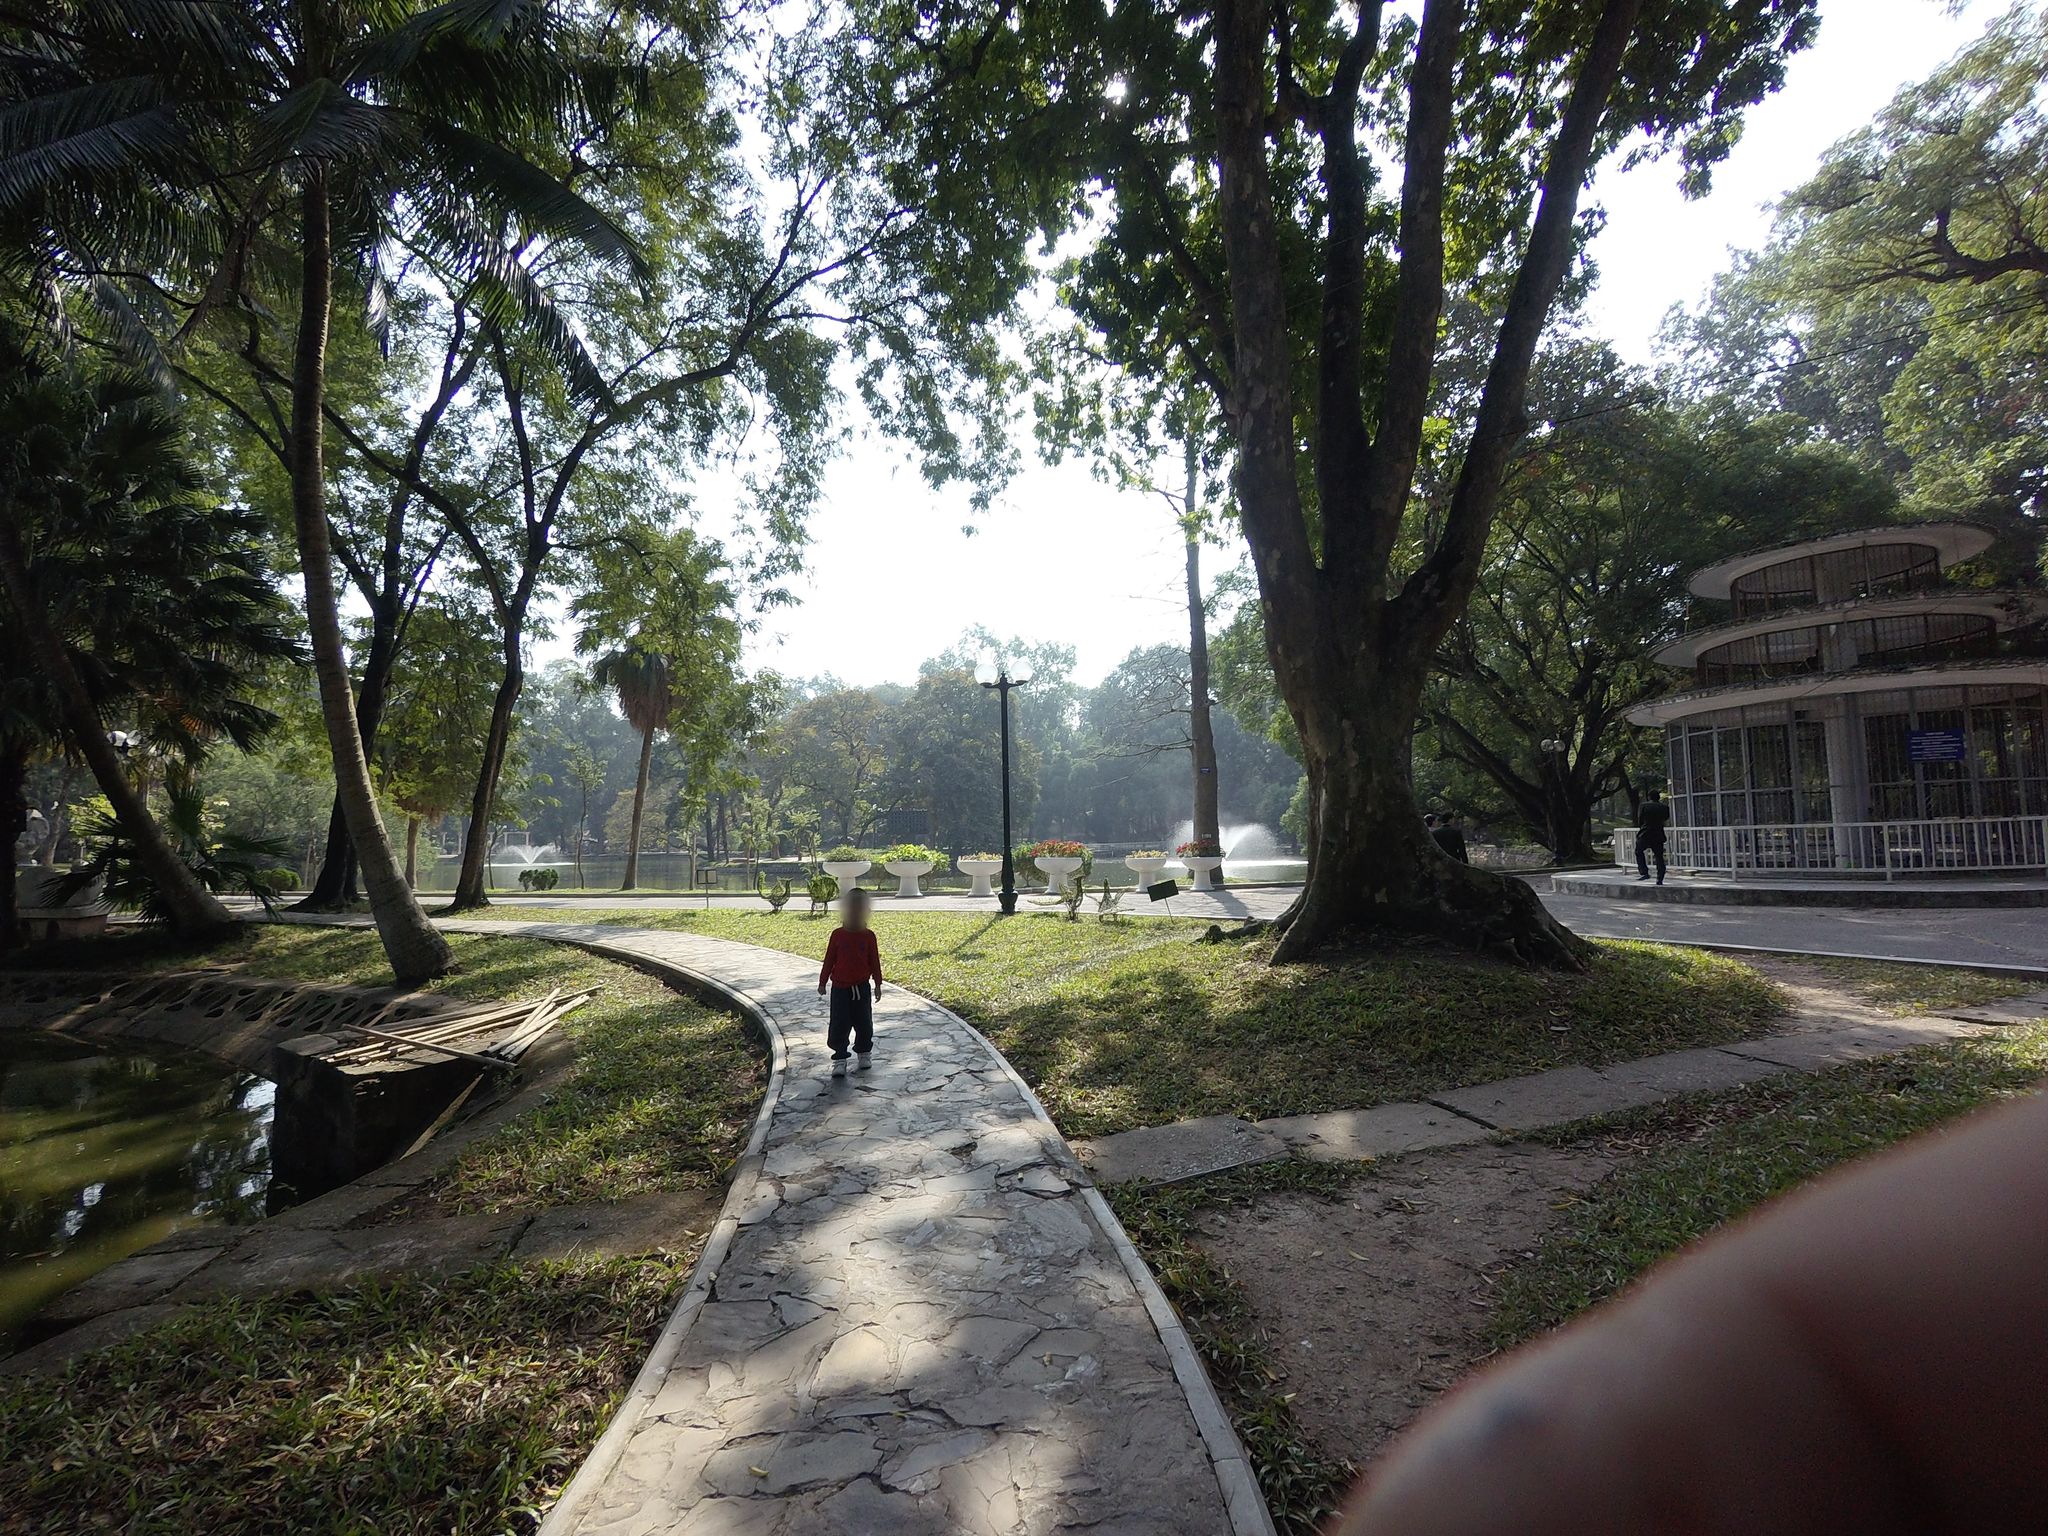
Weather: clear
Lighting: day
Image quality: good
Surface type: walking surface
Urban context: urban centre
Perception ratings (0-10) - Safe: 8.81, Lively: 5.55, Beautiful: 8.47, Boring: 2.75, Depressing: 3.4, Wealthy: 4.79